Два одинаковых однородных стержня тонких стержня $AB$ и $BC$ массой $m$ соединены друг с другом в точке $B$. Верхняя точка стержня $AB$ закреплена на потолке, а нижняя точка стержня $BC$ касается земли. Система стержней может свободно вращаться в вертикальной плоскости, однако между $BC$ и землёй есть трение. Расстояние от точки $A$ до земли превышает длину стержня в $\sqrt2$ раз. Углы между $AB$ и $BC$ и вертикалью обозначим $\theta_1$ и $\theta_2$ соответственно.
Найдите, в каком диапазоне углов $\theta_1$ система ни при каком значении коэффициента трения между $BC$ и землёй не может находиться в равновесии.
Найдите величину и направление силы трения $f$ в зависимости от углов $\theta_1$ и $\theta_2$ в равновесии системы.
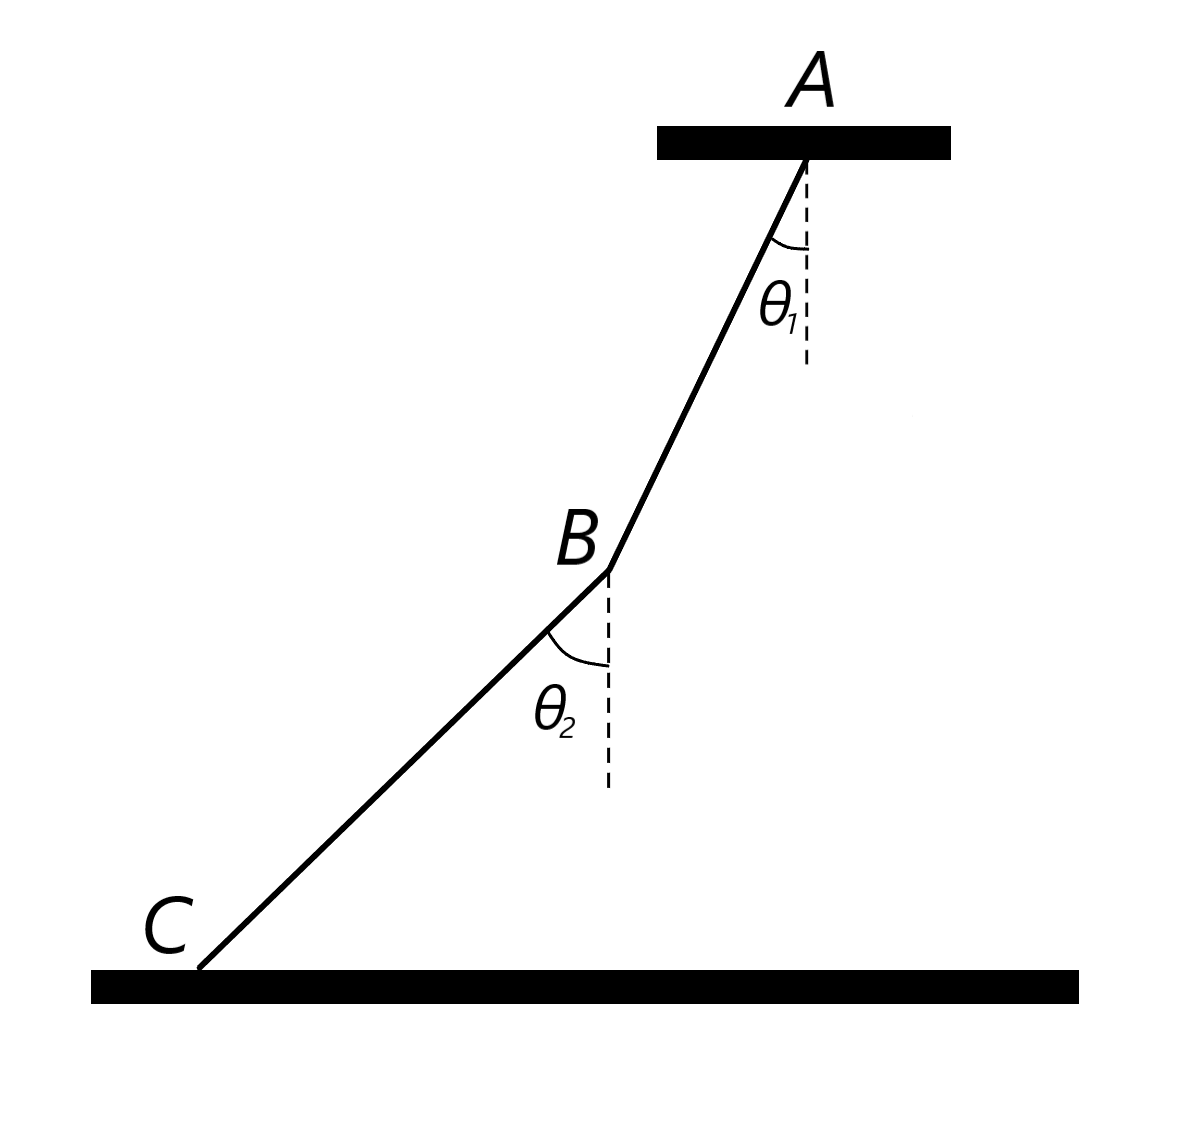
Найдите, в каком диапазоне углов $\theta_1$ система ни при каком значении коэффициента трения между $BC$ и землёй не может находиться в равновесии.
Ответ: \[28.00^{\circ} < \theta_1 < 65.56^{\circ}.\]

Найдите величину и направление силы трения $f$ в зависимости от углов $\theta_1$ и $\theta_2$ в равновесии системы.
Ответ: \[f=\frac{\sin{\theta_1}\sin{\theta_2}}{\sin{(\theta_2-\theta_1)}}mg,\] при $f>0$ сила направлена влево, при $f<0$ — сила направлена вправо.
Темы:
T, Механика, Динамика, Статика, Китайские